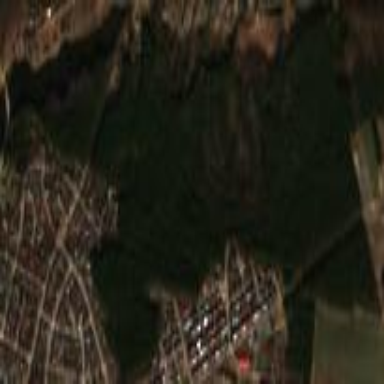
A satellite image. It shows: Forest area.